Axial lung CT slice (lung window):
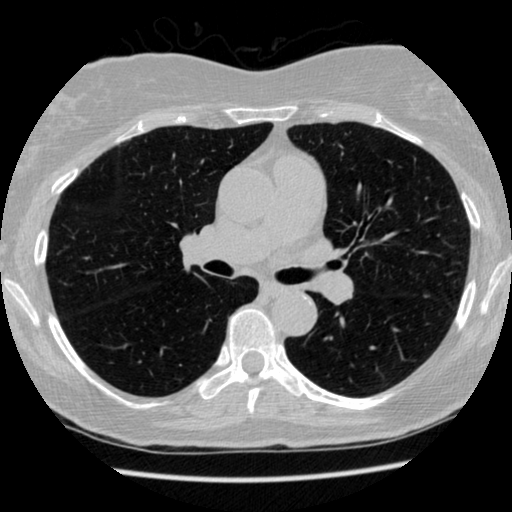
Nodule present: no